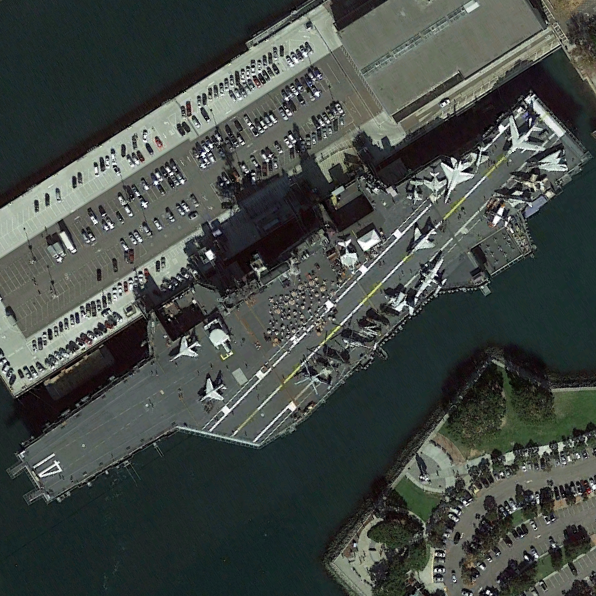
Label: aircraft_carrier